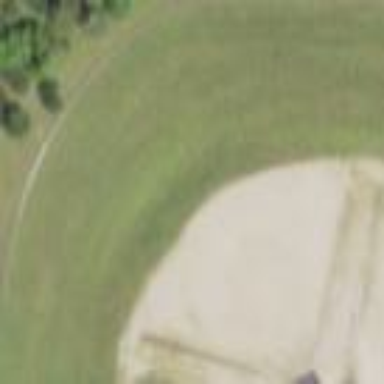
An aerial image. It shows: Softball pitch for leisure land activities.